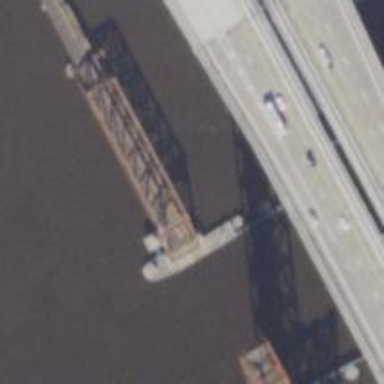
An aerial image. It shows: Bascule movable rail bridge.